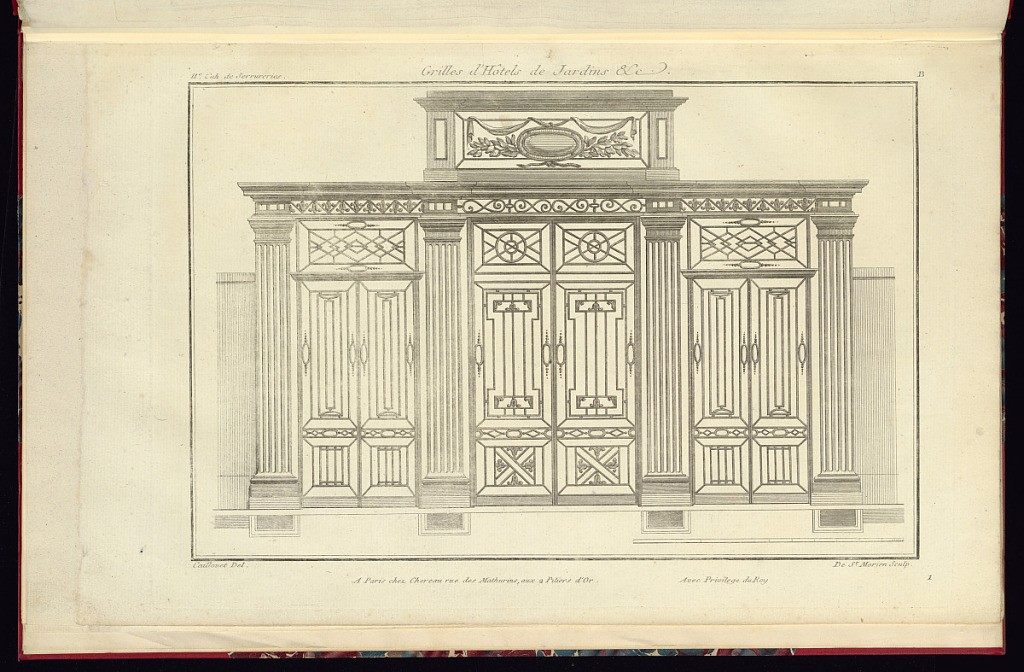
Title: Title Page and Gate Design
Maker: Caillouet, French, mid-18th century
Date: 1775–87
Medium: Engraving and etching on paper
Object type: Print
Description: Title page and gate design from a series of designs for townhouse garden wrought-iron gates. The gates feature three sets of double doors, separated by fluted pilasters, and decorated with scrolling and geometric bands with scrolling leaves (fleurons), and beads. The gates are topped with an oval cartouche, and foliate branches. The plate is titled, signed, and numbered.